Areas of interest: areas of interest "Home Furnishing and Building Materials Market"
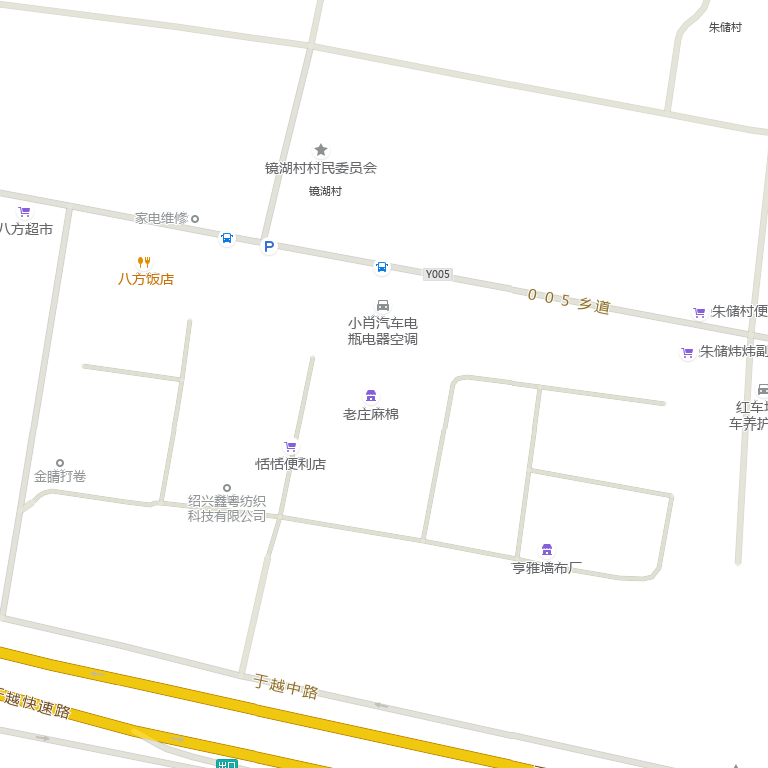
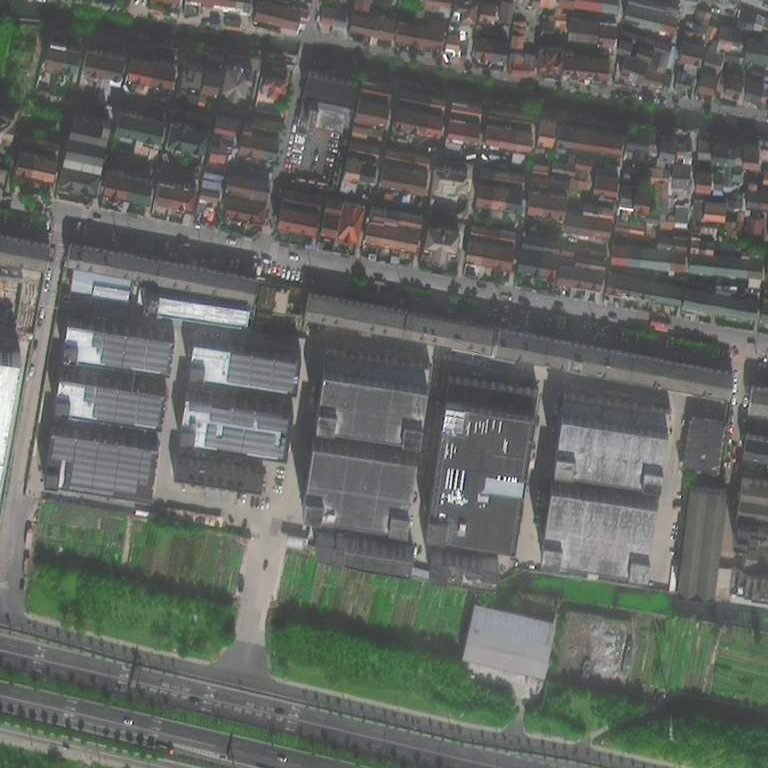